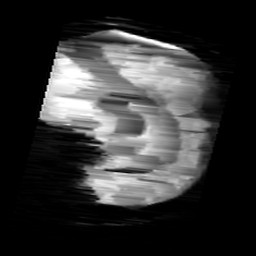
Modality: minIP
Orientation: sagittal
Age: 12
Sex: male
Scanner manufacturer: siemens
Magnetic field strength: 3 T
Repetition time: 0.027 s
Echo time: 0.02 s